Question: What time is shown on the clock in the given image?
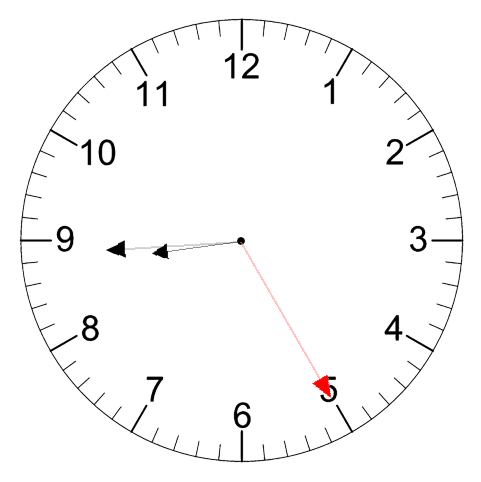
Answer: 08:44:25